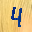
Label: 4